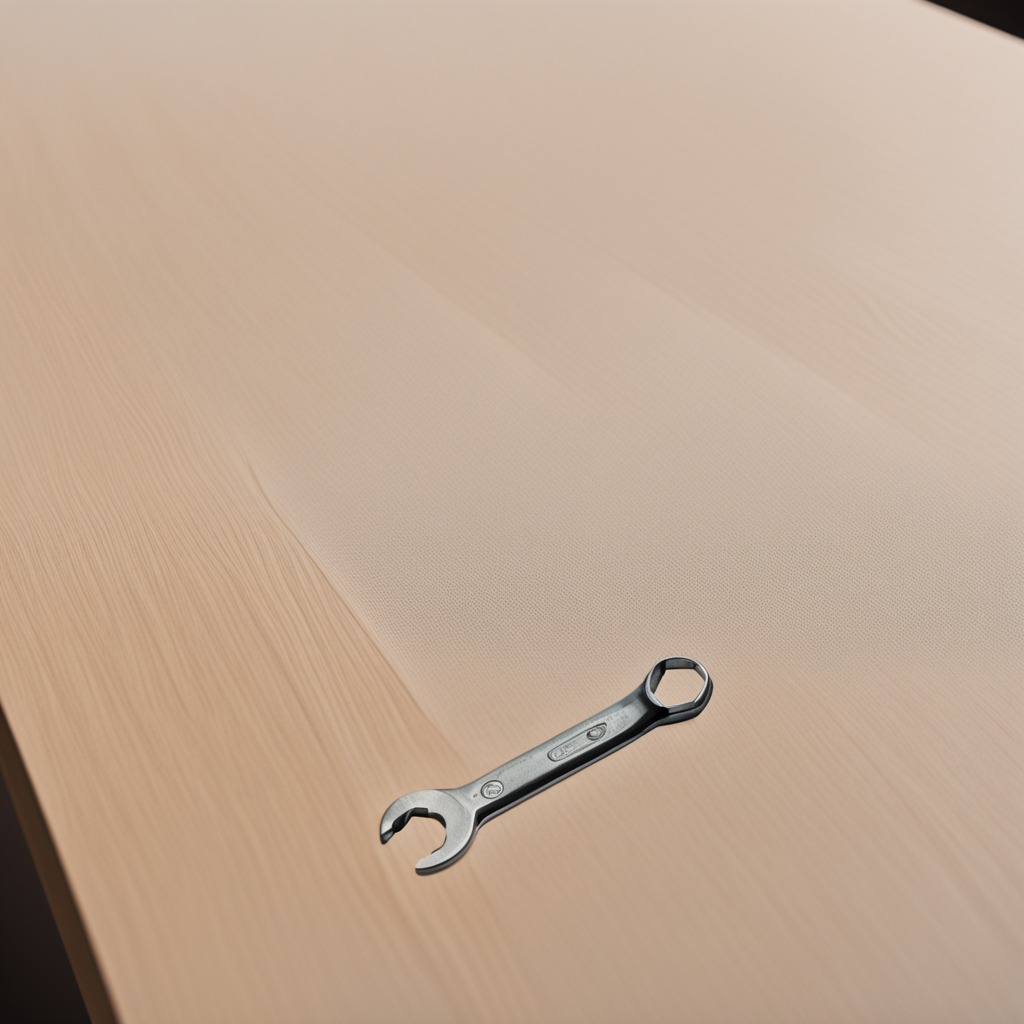
An wrench is lying on a wooden table in an outdoor workshop during daytime bright natural light soft shadows worn but beneath the cloth.